Question: There is a way I write eg. 'http://www.examle.com/hello/image.png' (or in another form, it doesn't matter) and get image with text "hello" in it?
I mean, how to run some php script when loading image (create image "on the fly", no caching) and be able to use it like ordinary image so I can embed it somewhere and everytime the page with image is loaded it loads image with current numbers/stats, whatever.
Something like this banner:
<URL>
return this:

Can someone give me a hint how to do that?
EDIT:
I know how to create image, but issue is how to update it (recreate it) when is loaded on website. I need image actually provide "live" data.
One way would be probably using cron jobs and update image "outside" every period of time, in case the name remain same, it would do the trick, although it's not live.
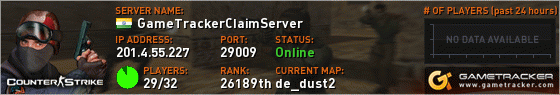
Answer: You could use PHP GD: <URL>
Example (from <URL>:
'''
<?php
header("Content-type: image/png");
$string = $_GET['text'];
$im = imagecreatefrompng("images/button1.png");
$orange = imagecolorallocate($im, 220, 210, 60);
$px = (imagesx($im) - 7.5 * strlen($string)) / 2;
imagestring($im, 3, $px, 9, $string, $orange);
imagepng($im);
imagedestroy($im);
?>
'''
The docs should point you in the right direction.